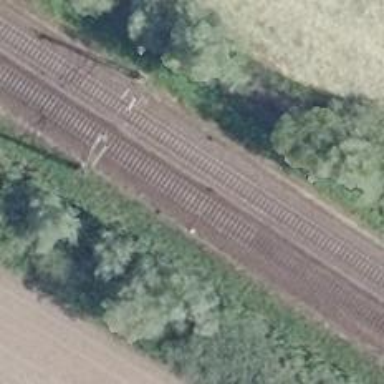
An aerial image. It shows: Railway signal.